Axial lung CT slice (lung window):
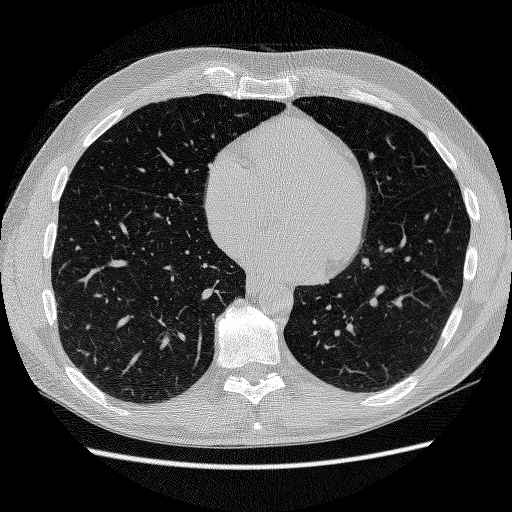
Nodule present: no